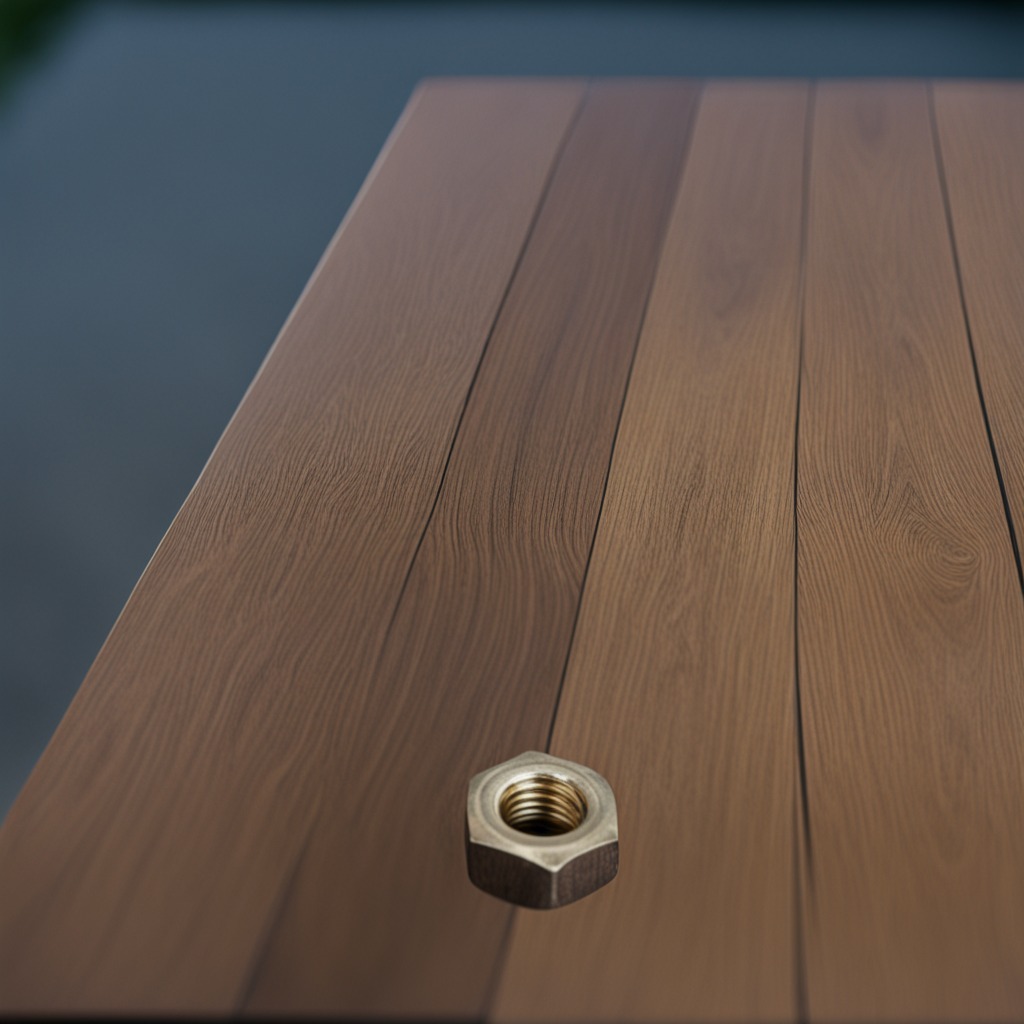
A metal nut is lying on the table.